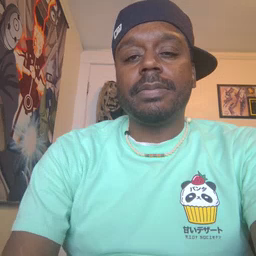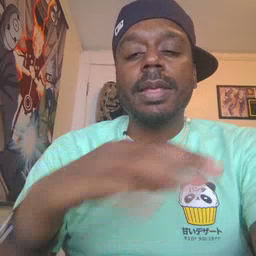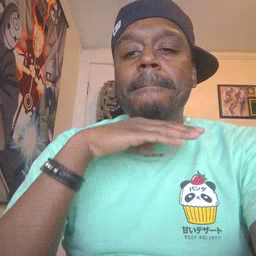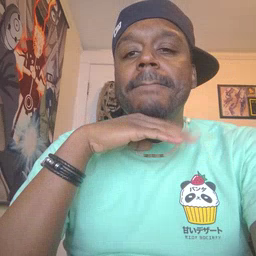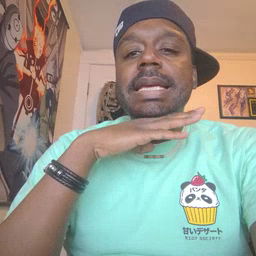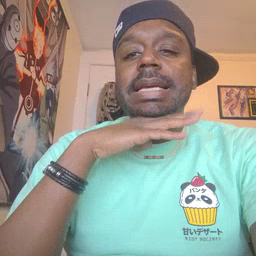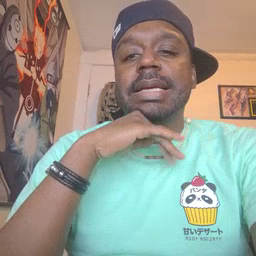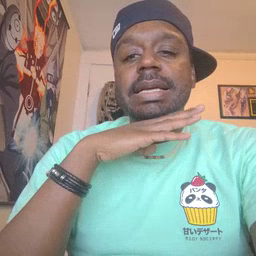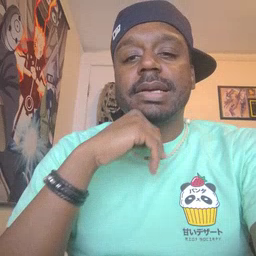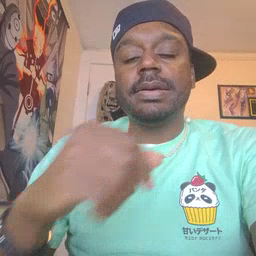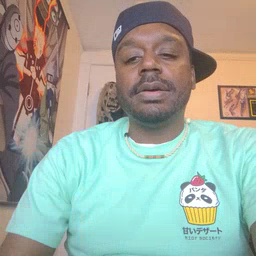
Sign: pig